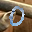
Label: 0